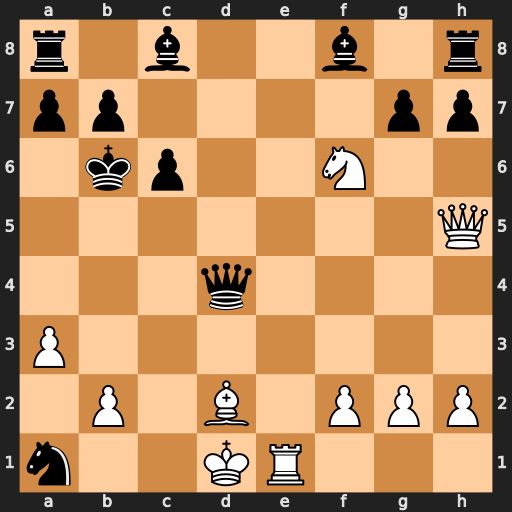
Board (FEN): r1b2b1r/pp4pp/1kp2N2/7Q/3q4/P7/1P1B1PPP/n2KR3
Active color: w
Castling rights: -
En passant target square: -
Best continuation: Qa5#